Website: walmart
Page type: payment
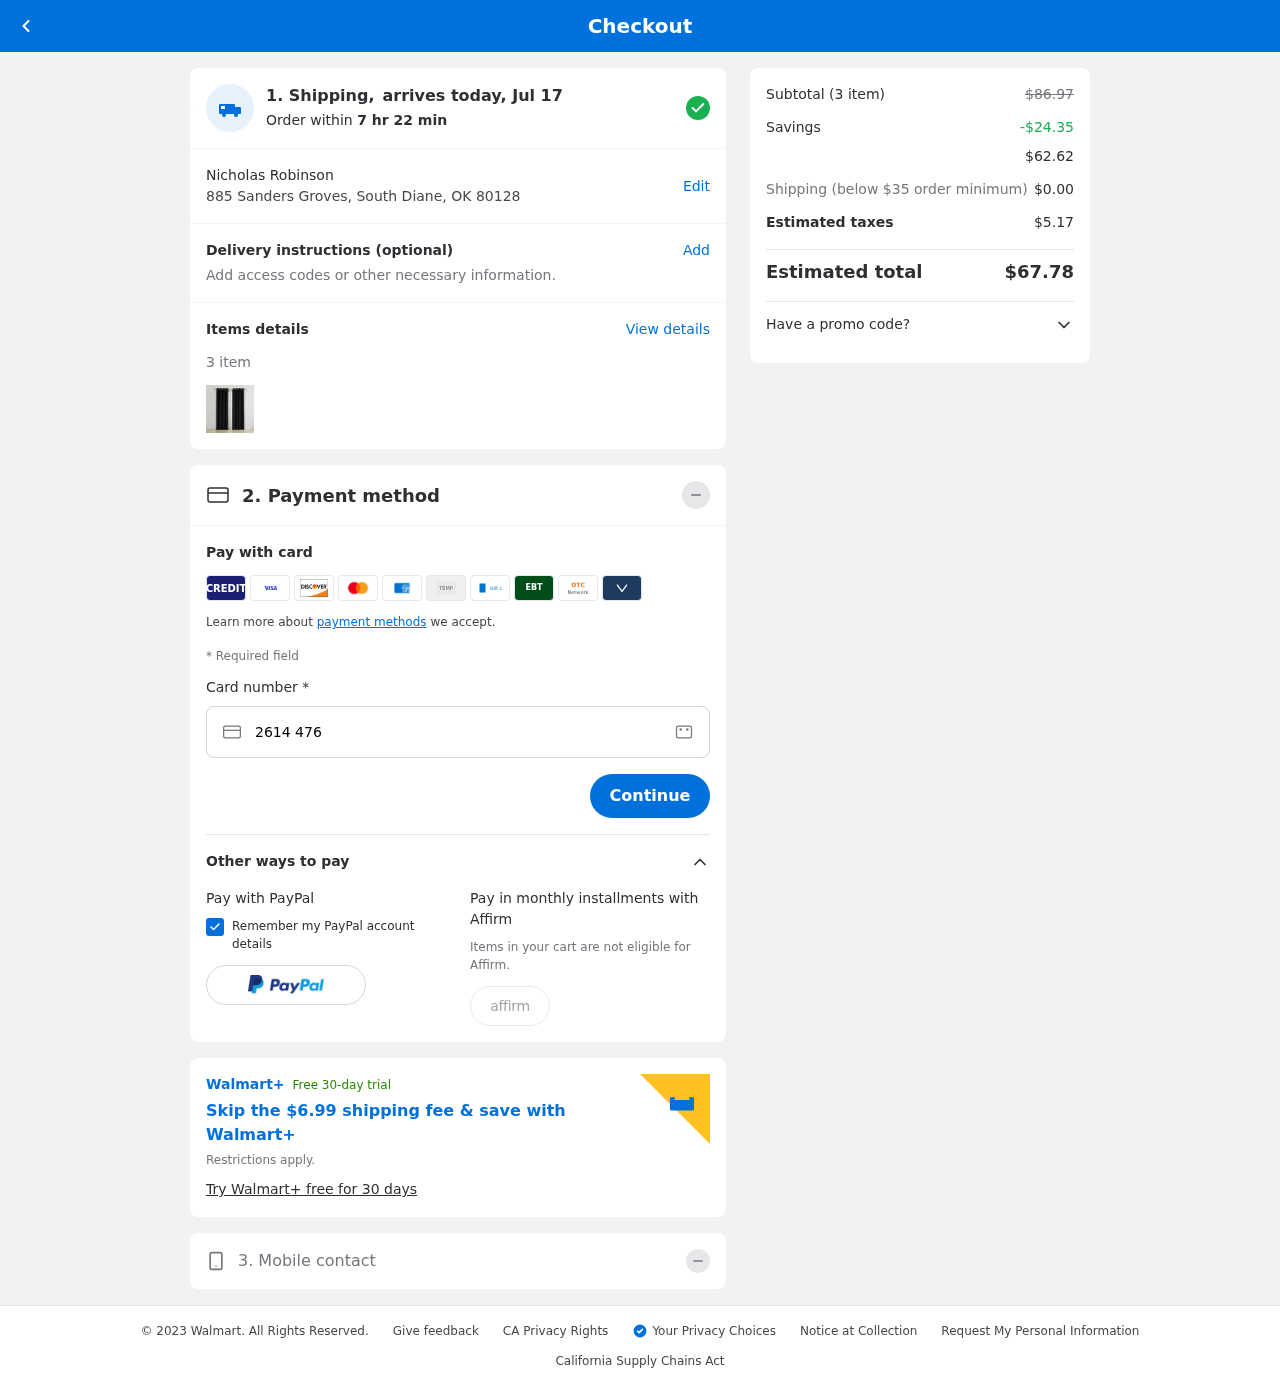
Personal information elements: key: PII_FULLNAME
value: Nicholas Robinson
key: PII_STREET
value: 885 Sanders Groves
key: PII_CITY_STATE_ZIP
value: South Diane, OK 80128
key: PII_CARD_NUMBER
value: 2614 4764 8125 1805
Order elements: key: ORDER_DELIVERY_DATE
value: Jul 17
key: ORDER_NUM_ITEMS
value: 3
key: ORDER_SUBTOTAL_BEFORE_SAVINGS
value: $86.97
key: ORDER_SAVINGS
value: -$24.35
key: ORDER_SUBTOTAL
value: $62.62
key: ORDER_SHIPPING_COST
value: $0.00
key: ORDER_TAX
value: $5.17
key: ORDER_TOTAL
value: $67.78